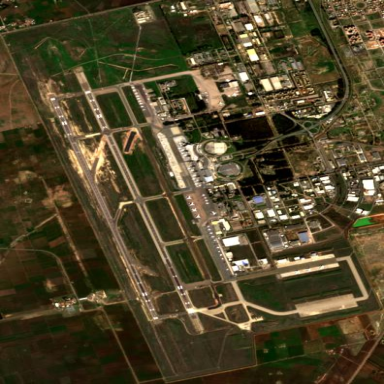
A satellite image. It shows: International public aerodrome (airport).